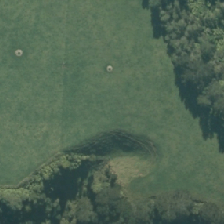
Land cover: shortrotation_cropland